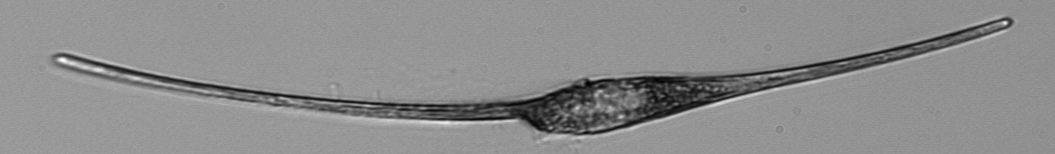
Label: Tripos_fusus